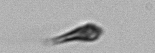
Label: Euglena